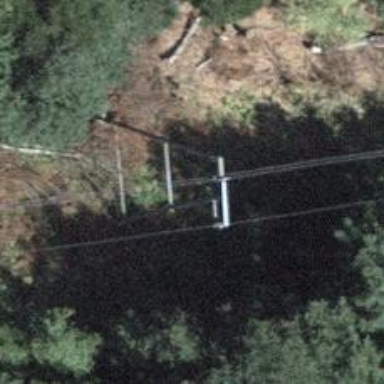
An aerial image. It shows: Pylon used for aerialway.